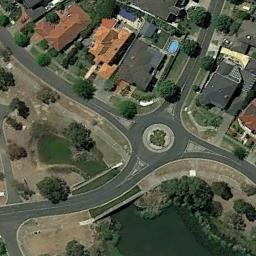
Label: roundabout